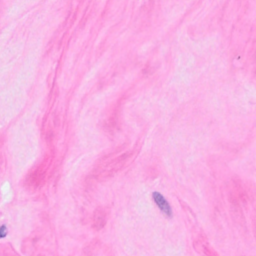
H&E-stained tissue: Breast